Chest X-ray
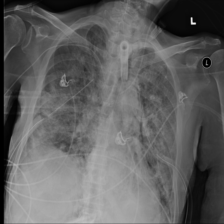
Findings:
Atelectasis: negative
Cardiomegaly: negative
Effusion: negative
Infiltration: negative
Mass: negative
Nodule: negative
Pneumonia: negative
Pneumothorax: negative
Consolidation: negative
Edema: negative
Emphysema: negative
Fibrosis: negative
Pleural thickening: negative
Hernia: negative